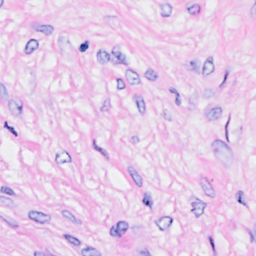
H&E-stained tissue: Breast